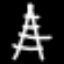
Label: The Eiffel Tower